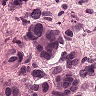
Metastatic tissue present: yes